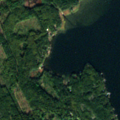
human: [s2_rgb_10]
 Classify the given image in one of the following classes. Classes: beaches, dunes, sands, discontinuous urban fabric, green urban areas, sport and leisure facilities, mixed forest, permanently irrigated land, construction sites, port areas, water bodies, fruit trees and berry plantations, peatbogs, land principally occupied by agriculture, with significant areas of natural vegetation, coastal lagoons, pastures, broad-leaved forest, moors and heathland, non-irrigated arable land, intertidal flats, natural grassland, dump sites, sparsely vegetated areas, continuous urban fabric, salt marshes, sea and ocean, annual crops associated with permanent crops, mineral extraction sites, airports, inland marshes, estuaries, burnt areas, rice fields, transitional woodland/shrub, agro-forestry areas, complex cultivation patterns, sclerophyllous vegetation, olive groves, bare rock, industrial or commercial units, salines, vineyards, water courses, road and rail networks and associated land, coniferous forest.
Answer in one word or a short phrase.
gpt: coniferous forest, mixed forest, sea and ocean